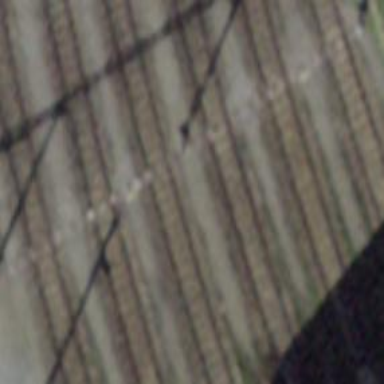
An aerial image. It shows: Rail yard with electrified contact lines for the trains.